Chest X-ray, AP view. Patient: 49 years old, sex M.
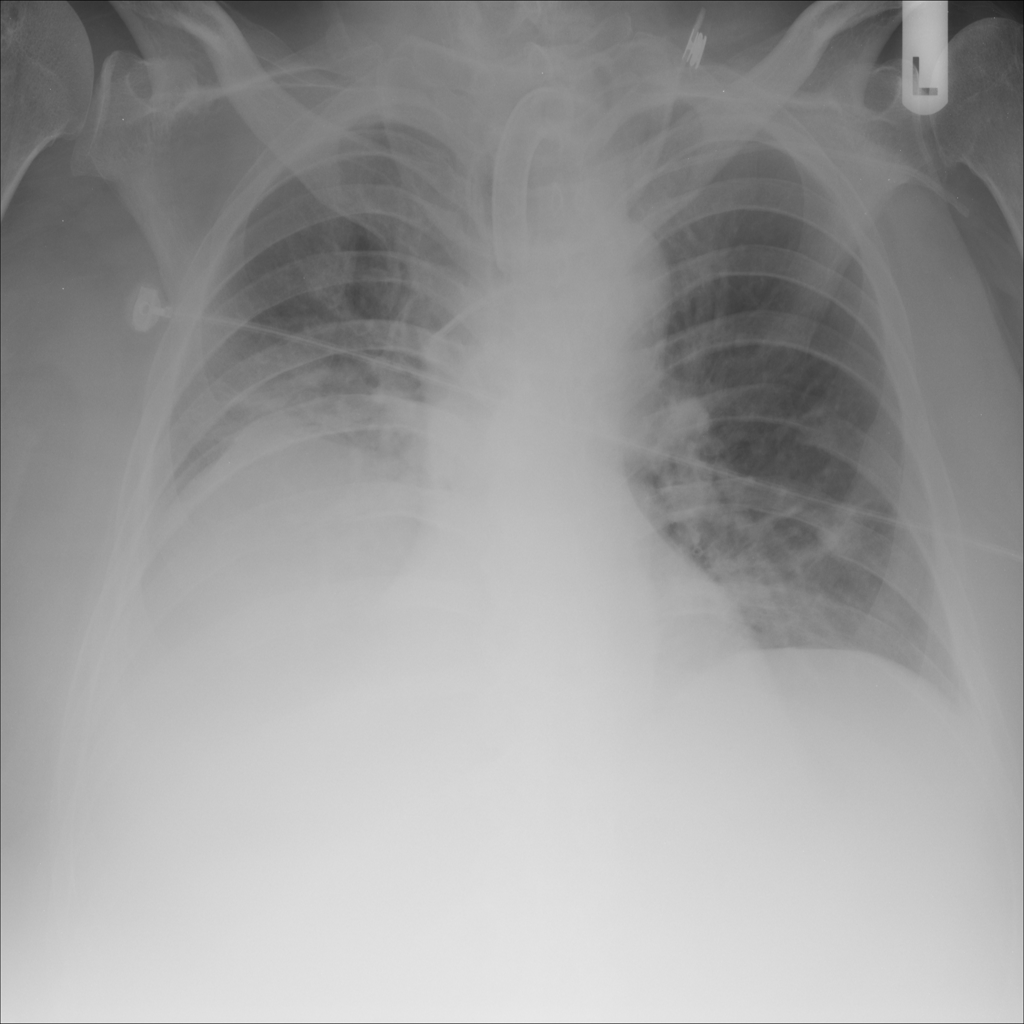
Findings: Atelectasis, Effusion, Infiltration